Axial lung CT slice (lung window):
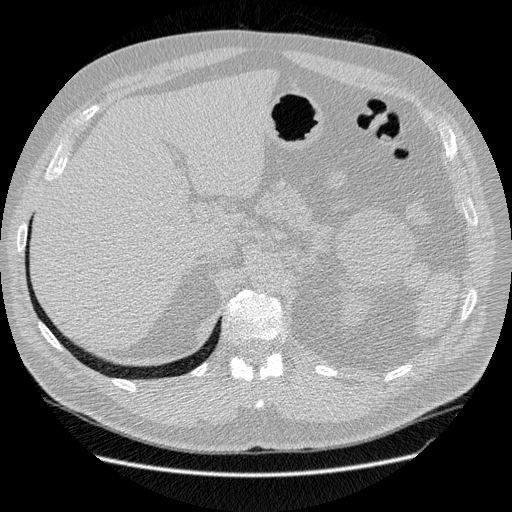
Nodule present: no